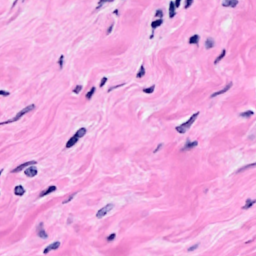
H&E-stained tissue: Breast